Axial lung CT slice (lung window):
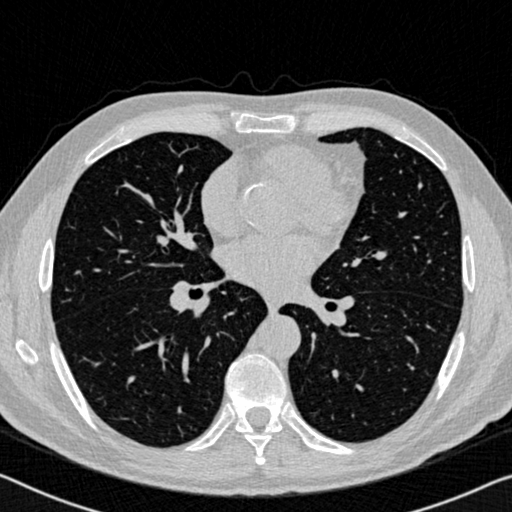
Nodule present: no